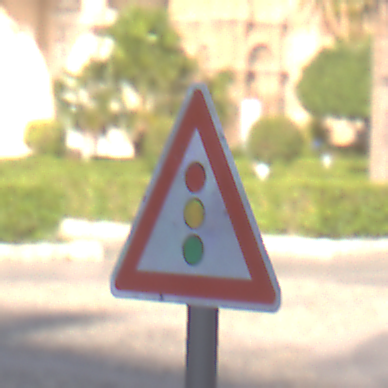
Verkehrszeichen: Lichtzeichenanlage
Umgebung: Outdoor, Urban
Tageszeit: SunriseSunset
Wetter: PartlyCloudy
Licht: Natural
Jahreszeit: NotSpecified
Kontrast: LowContrast